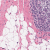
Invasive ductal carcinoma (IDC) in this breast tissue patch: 0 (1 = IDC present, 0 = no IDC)